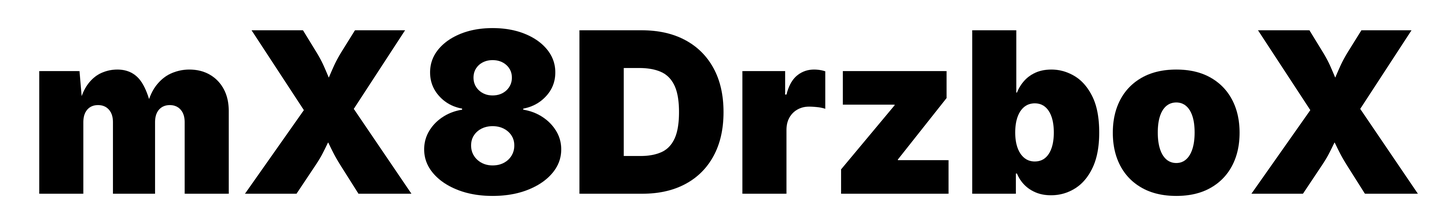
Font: Inter_Black